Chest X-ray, AP view. Patient: 51 years old, sex F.
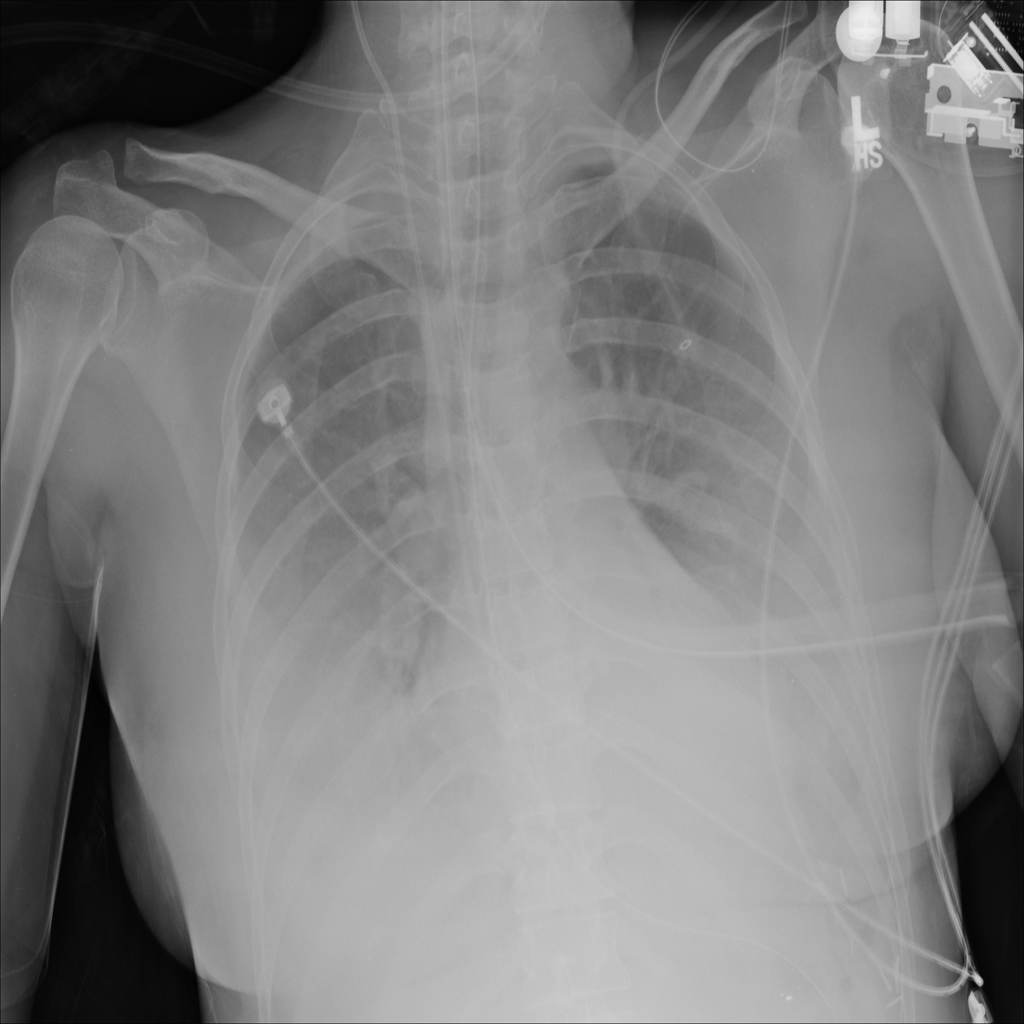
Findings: Effusion